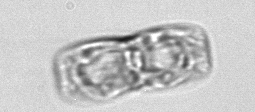
Label: pennate_morphotype1